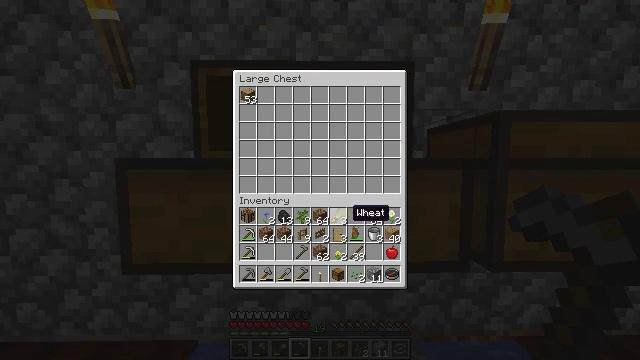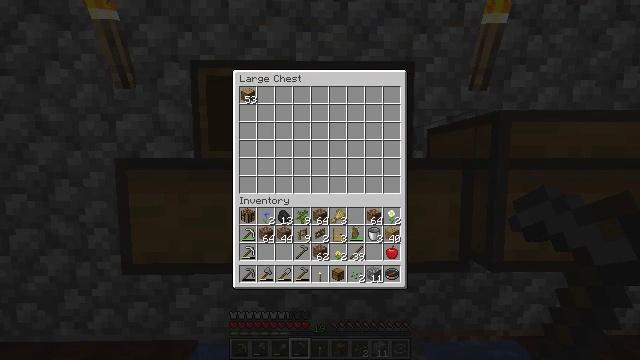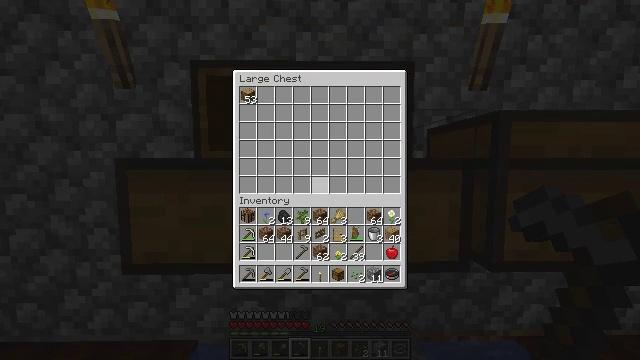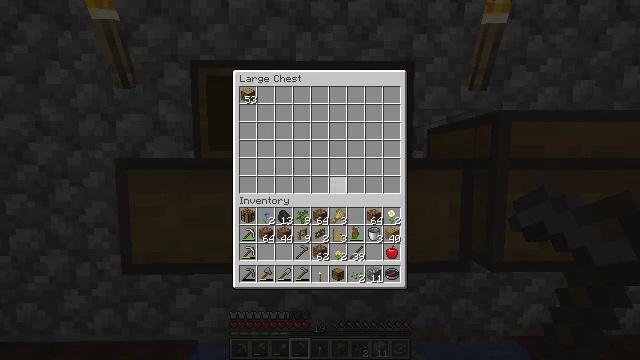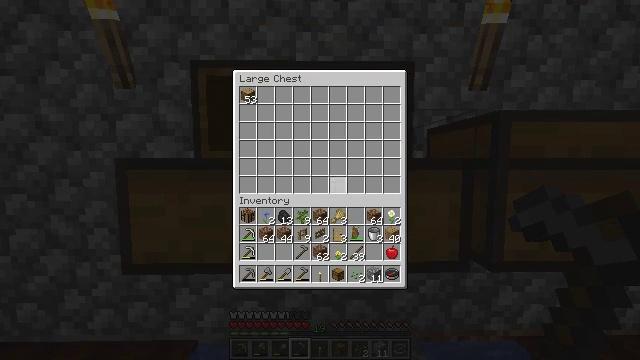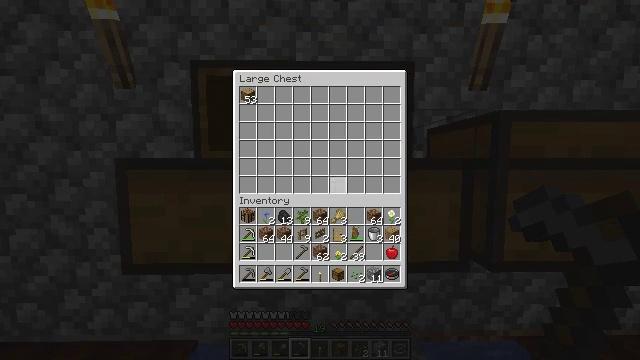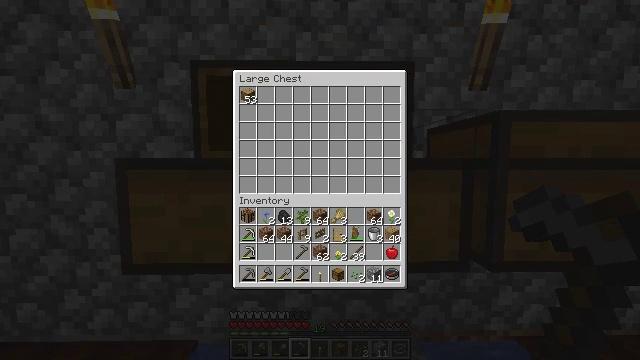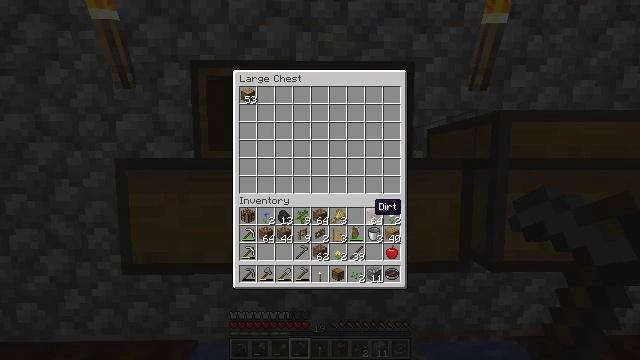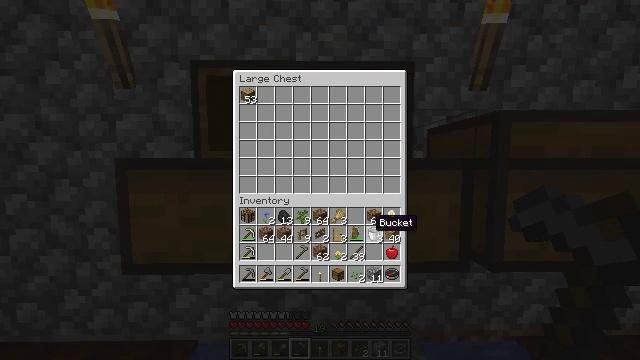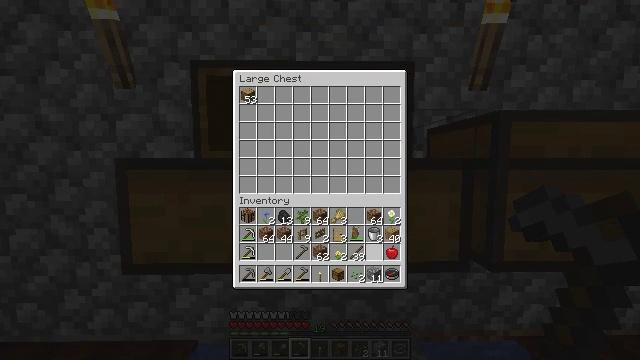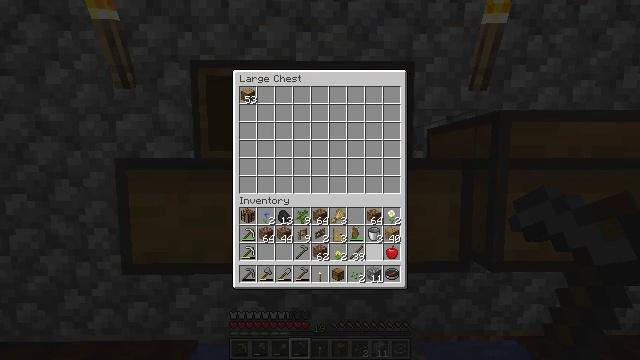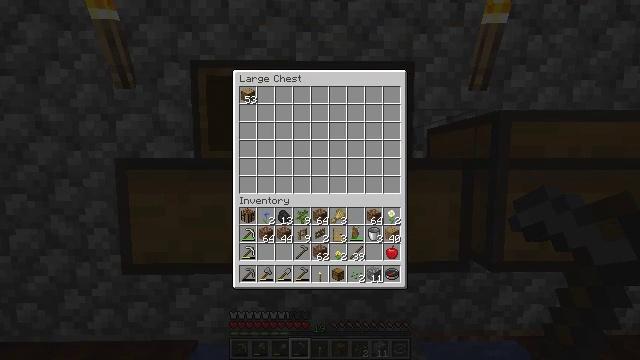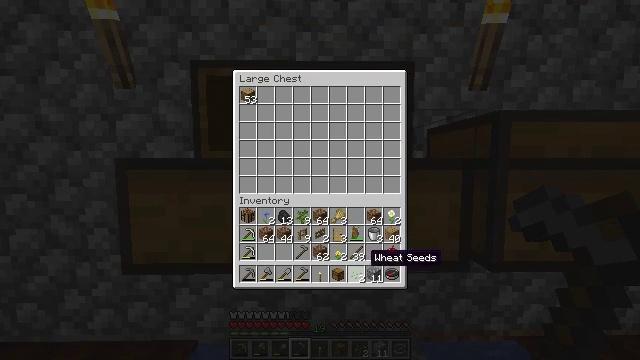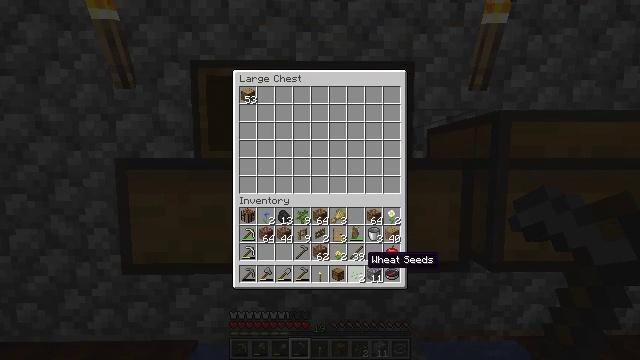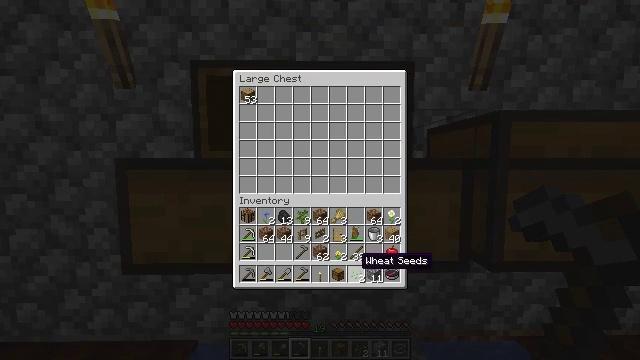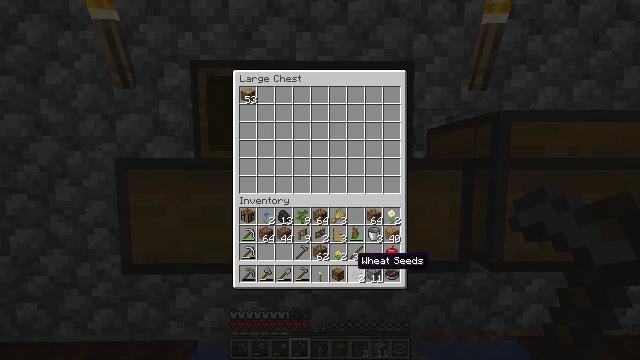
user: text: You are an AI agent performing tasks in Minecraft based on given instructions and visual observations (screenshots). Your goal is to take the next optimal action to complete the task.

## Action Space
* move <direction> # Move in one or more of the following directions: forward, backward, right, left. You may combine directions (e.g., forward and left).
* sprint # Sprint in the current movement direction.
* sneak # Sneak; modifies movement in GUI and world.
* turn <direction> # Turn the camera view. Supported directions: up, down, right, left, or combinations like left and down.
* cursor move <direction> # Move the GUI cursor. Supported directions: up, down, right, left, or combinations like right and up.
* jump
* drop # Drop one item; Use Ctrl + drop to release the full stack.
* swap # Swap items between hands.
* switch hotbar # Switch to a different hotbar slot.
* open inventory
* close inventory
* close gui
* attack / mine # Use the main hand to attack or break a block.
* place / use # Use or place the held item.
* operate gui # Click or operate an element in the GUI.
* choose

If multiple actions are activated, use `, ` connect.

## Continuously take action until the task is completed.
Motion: motion action
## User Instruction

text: Pick up the oxeye daisy.
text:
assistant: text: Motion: cursor move left and up
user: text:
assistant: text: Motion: cursor move up
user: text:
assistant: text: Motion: no_op
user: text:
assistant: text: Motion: cursor move right
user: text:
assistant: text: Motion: cursor move right
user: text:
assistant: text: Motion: cursor move right and down
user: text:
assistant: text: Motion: cursor move down
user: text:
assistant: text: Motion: cursor move down
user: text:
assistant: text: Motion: cursor move down
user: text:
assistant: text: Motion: cursor move down
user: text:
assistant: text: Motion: cursor move down
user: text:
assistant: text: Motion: no_op
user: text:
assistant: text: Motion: no_op
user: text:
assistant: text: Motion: no_op
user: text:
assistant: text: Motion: no_op
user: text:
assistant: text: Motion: no_op
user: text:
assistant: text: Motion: no_op
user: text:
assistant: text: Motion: cursor move right
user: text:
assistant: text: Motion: cursor move right
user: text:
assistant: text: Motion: cursor move right
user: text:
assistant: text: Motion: cursor move right
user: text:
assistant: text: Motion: no_op
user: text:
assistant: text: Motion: no_op
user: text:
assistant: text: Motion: cursor move up
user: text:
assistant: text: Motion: cursor move up
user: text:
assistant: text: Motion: no_op
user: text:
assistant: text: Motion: no_op
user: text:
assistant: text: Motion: no_op
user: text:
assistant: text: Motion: no_op
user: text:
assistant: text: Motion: no_op